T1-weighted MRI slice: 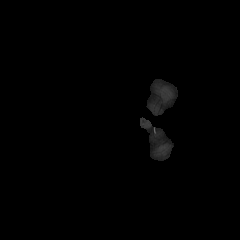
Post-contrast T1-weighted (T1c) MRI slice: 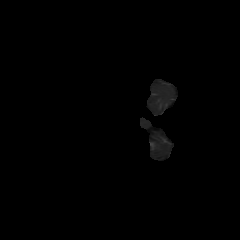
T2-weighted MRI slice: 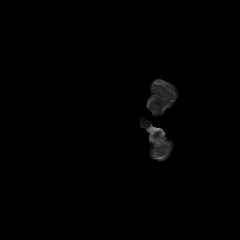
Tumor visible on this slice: no